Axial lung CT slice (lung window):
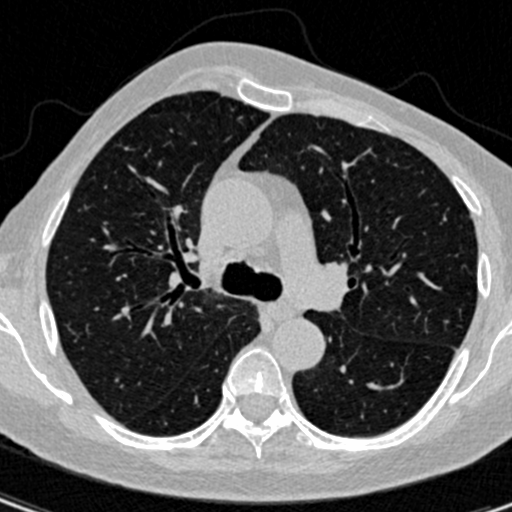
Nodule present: no